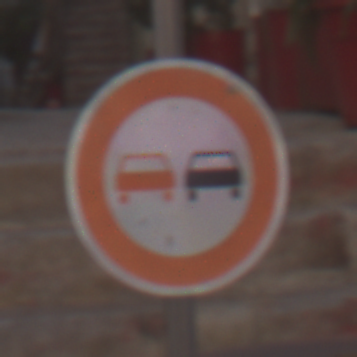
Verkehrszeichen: Ueberholverbot
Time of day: MorningAfternoon
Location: Outdoor (Urban)
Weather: Clear
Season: NotSpecified
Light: Natural